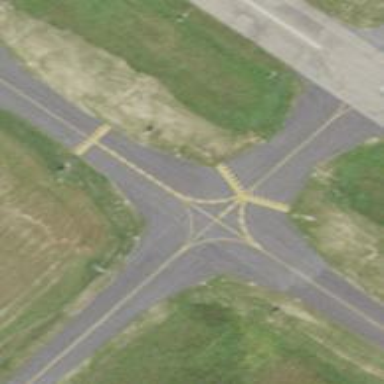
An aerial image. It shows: View of taxiway at the airport.